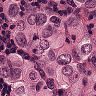
Metastatic tissue present: yes